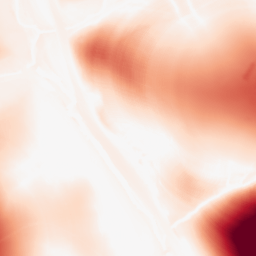
Category: morphological
Decomposition family: tophat
Decomposition parameters: size: 100
mode: white
Upsampling method: quadratic
Upsampling parameters: scale: 8
Upsampling scale: 8